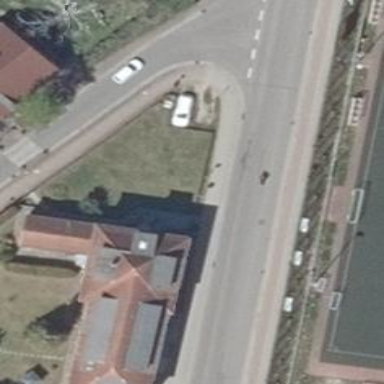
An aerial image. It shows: Secondary road with asphalt surface. There is cycle track on the right side of the road.